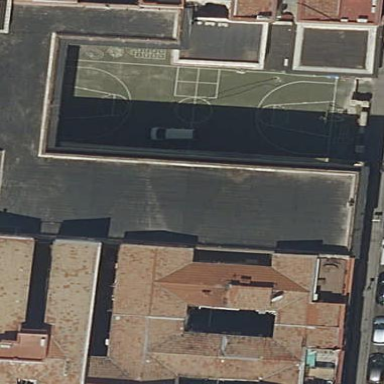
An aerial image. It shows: School building with school amenities.